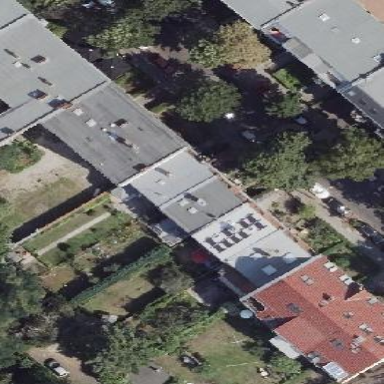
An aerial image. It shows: Building with saltbox-shaped roof.